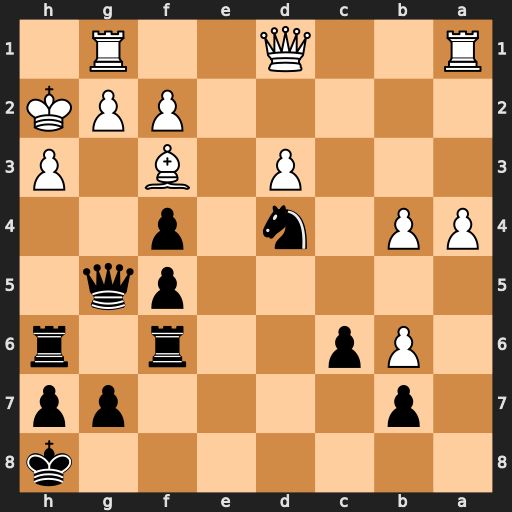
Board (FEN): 7k/1p4pp/1Pp2r1r/5pq1/PP1n1p2/3P1B1P/5PPK/R2Q2R1
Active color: b
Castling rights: -
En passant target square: -
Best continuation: Qh4 a5 Qxf2